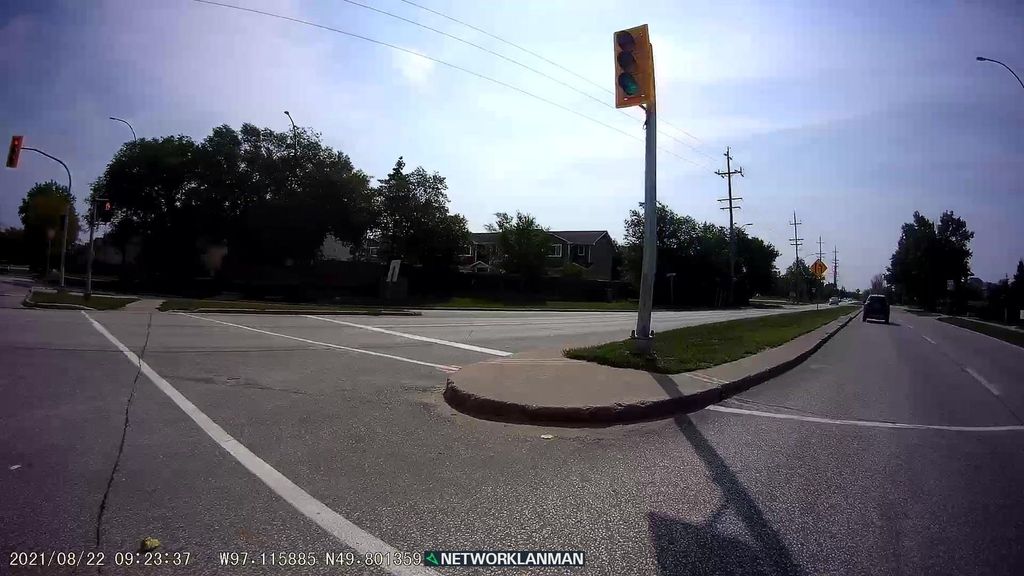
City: winnipeg